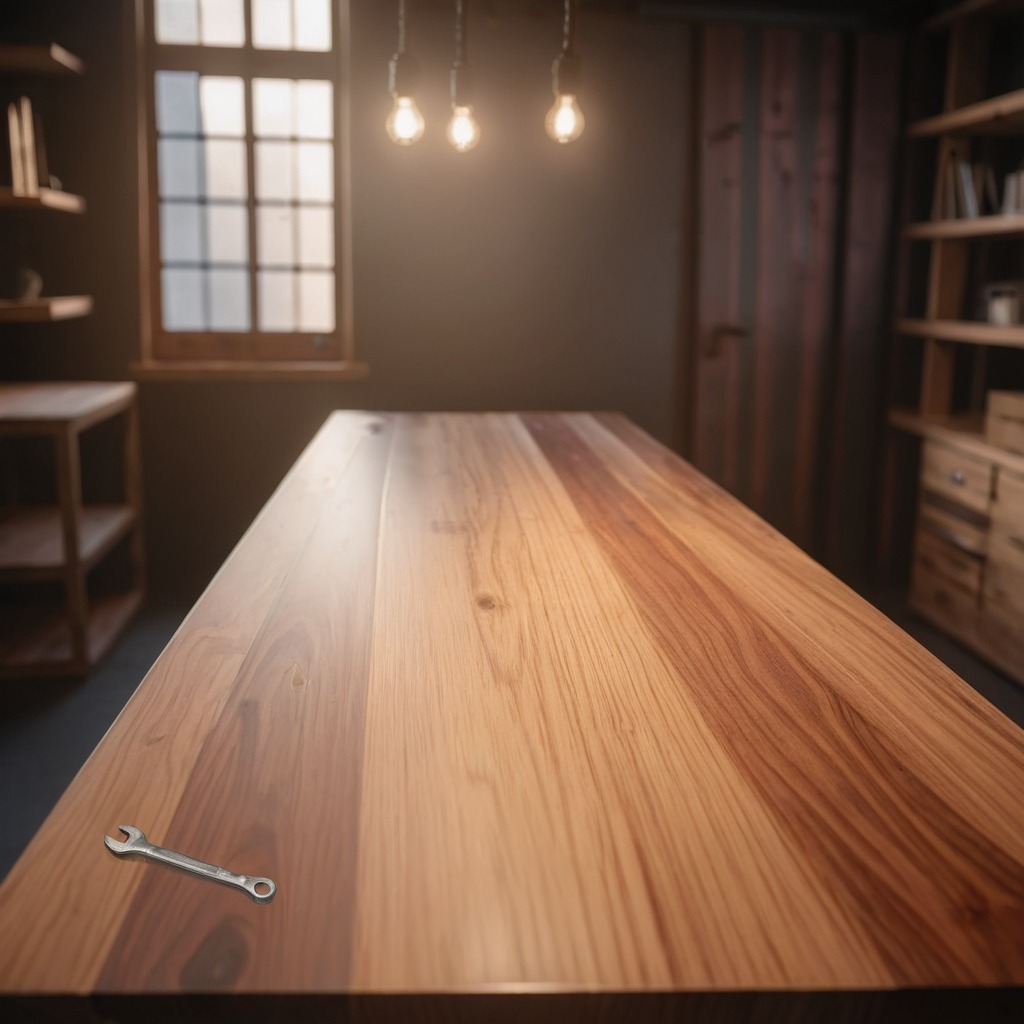
An wrench lies on the wooden table in a carpentry studio.